Question: I have a problem with the default Model Binder which behave in a very strange way. I am trying to POST some data to a controller action and expect that these data field would bound to a view model class I have coded.
This is the View model class:
'''
public class CashRegisterViewModel
{
[Required]
[Display( Name = "CashRegisterID" )]
public int CashRegisterID { get; set; }
[Required]
[Display( Name = "RegisterCode" )]
public string RegisterCode { get; set; }
[Required( AllowEmptyStrings = true )]
[Display( Name = "Cash model" )]
public string Model { get; set; }
[Required( AllowEmptyStrings = true )]
[Display( Name = "Concept" )]
public string Concept { get; set; }
[Required( AllowEmptyStrings = true )]
[Display( Name = "IP Address" )]
public string IPAddress { get; set; }
[Required( AllowEmptyStrings = true )]
[Display( Name = "External Cash Register Code" )]
public string ExternalCashRegisterCode { get; set; }
[Required]
[Display( Name = "PoS ID" )]
public int PoSID { get; set; }
}
'''
This is the controller action method
'''
[HttpPost]
[ValidateAntiForgeryToken]
public ActionResult SaveCashRegister( CashRegisterViewModel model ) {
if ( ModelState.IsValid ) {
[...]
}
}
'''
Looking at Fiddler this is the request that get to the server

However when I run the code 'ModelState.IsValid' is always false and if I look into the ModelState I can see the following error
'''
{"The parameter conversion from type 'System.String' to type 'MyProject.ViewModel.Common.CashRegisterViewModel' failed because no type converter can convert between these types."}
'''
Can someone give any suggestion on this behaviour?
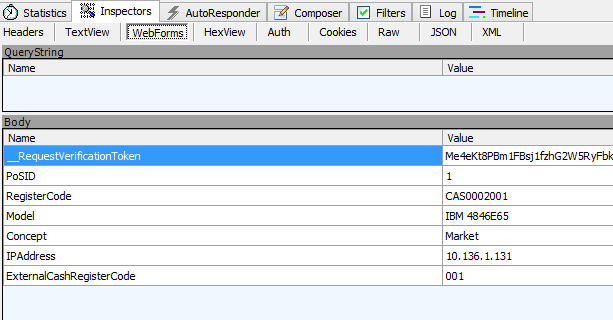
Answer: The problem is that your view model contains a property name 'model' and your POST method has a parameter of the same name. Change the parameter to anything other that a property name of your model and it will be correctly bound. e.g.
'''
public ActionResult SaveCashRegister(CashRegisterViewModel viewModel)
'''
What is happening internally is that your form collection contains a value 'model:"IBM 4846E65"'. The 'DefaultModelBinder' then looks for a property named 'model' to set its value. If finds your parameter and so it tries 'CashRegisterViewModel model = "IBM 4846E65";' which of course fails (you cant assign a string to a complex object) and the binding fails (and your model is 'null')